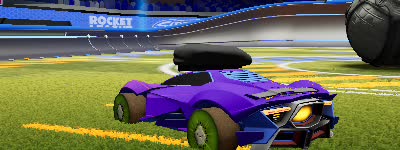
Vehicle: werewolf